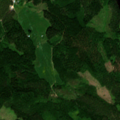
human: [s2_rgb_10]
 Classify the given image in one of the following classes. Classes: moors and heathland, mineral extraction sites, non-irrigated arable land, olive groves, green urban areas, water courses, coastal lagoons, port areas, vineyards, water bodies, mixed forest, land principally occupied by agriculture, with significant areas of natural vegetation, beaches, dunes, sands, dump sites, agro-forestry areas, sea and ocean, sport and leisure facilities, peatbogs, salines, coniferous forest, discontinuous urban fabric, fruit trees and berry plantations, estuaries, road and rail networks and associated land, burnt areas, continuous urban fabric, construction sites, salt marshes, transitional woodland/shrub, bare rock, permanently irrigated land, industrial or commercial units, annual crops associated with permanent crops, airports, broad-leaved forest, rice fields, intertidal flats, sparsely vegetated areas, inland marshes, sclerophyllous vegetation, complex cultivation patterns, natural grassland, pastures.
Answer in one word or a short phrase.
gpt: land principally occupied by agriculture, with significant areas of natural vegetation, broad-leaved forest, coniferous forest, mixed forest, water bodies